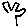
Label: zigzag